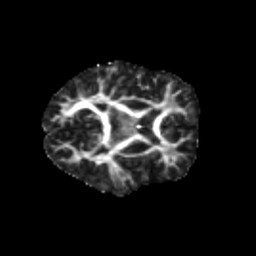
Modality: FA
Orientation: axial
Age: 9
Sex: female
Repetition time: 9.5 s
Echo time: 0.089 s